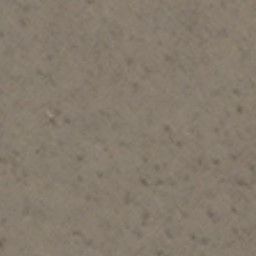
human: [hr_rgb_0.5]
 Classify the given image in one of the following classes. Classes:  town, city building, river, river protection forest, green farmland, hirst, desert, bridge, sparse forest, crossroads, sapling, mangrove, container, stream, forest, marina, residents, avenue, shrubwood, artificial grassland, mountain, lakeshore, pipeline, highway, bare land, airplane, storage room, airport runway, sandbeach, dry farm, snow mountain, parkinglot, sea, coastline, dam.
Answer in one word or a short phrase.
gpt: bare land